RGB frame:
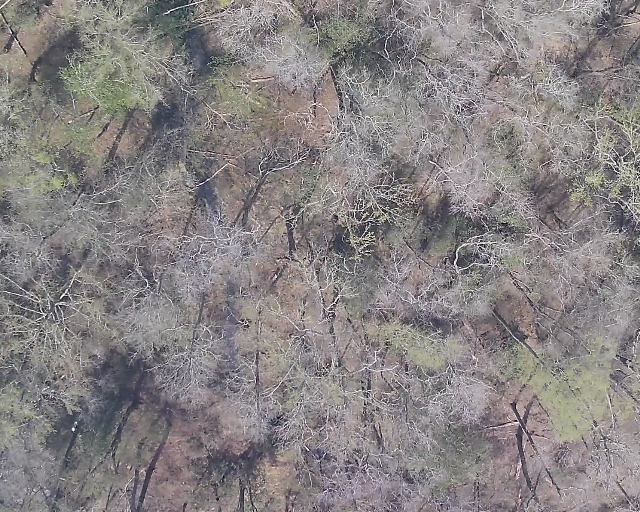
Thermal frame:
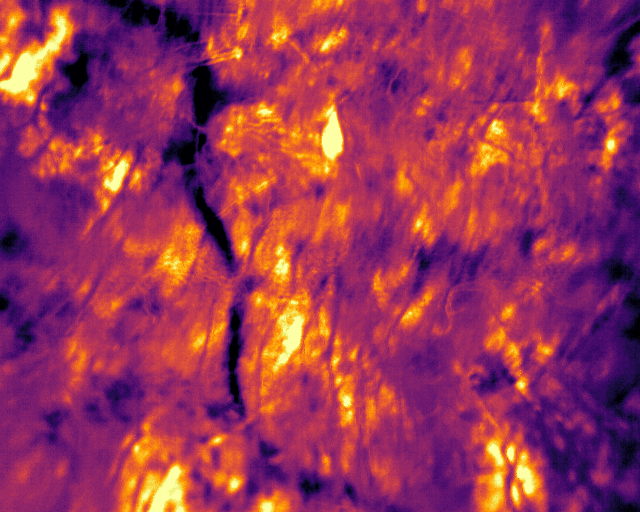
Captured: 2026-02-26 03:42:43
Pixels at or above 80 °C: 0 (fraction of frame: 0)